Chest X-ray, AP view. Patient: 52 years old, sex M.
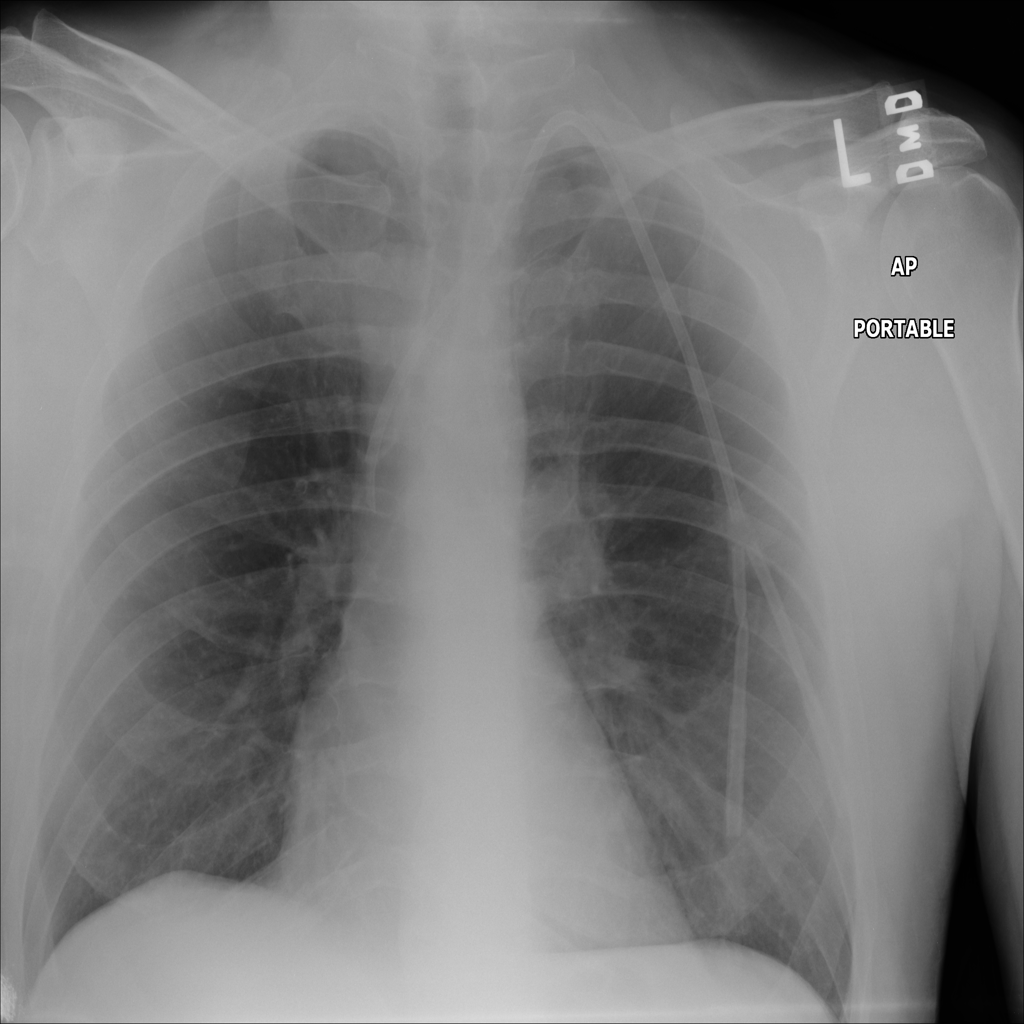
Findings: No Finding